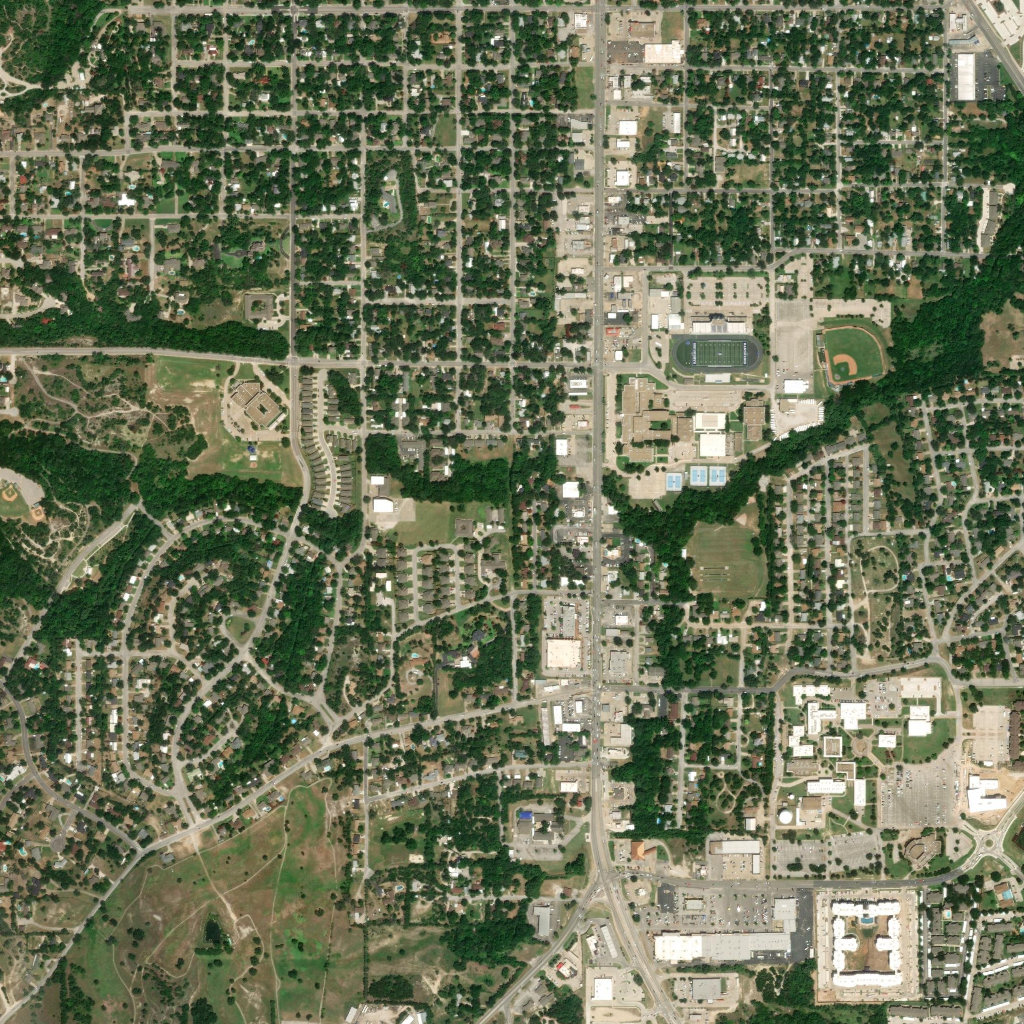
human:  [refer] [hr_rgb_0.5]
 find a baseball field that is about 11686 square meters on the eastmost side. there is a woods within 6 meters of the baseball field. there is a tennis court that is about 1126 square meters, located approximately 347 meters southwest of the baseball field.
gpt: <box>[[80, 31, 86, 37, 0]]</box>